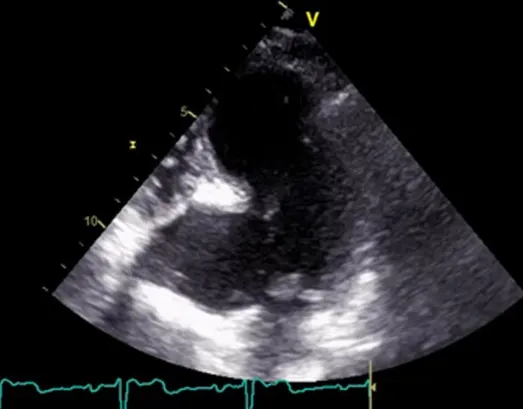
echocardiography in the apical 4 cavities view showing a giant calcified aneurysm of the basal inferoseptal wall.
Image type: radiology (ultrasound)